Question: I'm creating the HTML table from the database table (i.e Categories) by using the codeIgnitor's class.
Here is my controller:
'''
<?php if ( ! defined('BASEPATH')) exit('No direct script access allowed');
class Testpagi extends CI_Controller{
function __construct(){
parent::__construct();
}
public function index($offset = 0){
$search_query = $this->db->get('Categories');
$count_records = $search_query->num_rows();
// Load the tables library
$this->load->library('table');
// Load Pagination
$this->load->library('pagination');
// Config setup
$config['base_url'] = base_url().'/testpagi/index/';
$config['total_rows'] = $count_records;
$config['per_page'] = 10;
// I added this extra one to control the number of links to show up at each page.
$config['num_links'] = 5;
// Initialize
$this->pagination->initialize($config);
// Query the database and get results
$data['categories'] = $this->db->get('Categories', 10, $offset);
// Create custom headers
$header = array('S. No', 'Category Name', 'Status', 'Date Added', 'Last Modified');
// Set the headings
$this->table->set_heading($header);
// Load the view and send the results
$tmpl = array (
'table_open'=> '<table width="600px" bgcolor="#F7F7F7" align="center" border="2" cellpadding="4" cellspacing="0">',
'heading_row_start' => '<tr>',
'heading_row_end' => '</tr>',
'heading_cell_start' => '<th bgcolor="#0B548C" style="color:#FFFFFF">',
'heading_cell_end' => '</th>',
'row_start' => '<tr>',
'row_end' => '</tr>',
'cell_start' => '<td bgcolor="#D4620E" >',
'cell_end' => '</td>',
'row_alt_start' => '<tr>',
'row_alt_end' => '</tr>',
'cell_alt_start' => '<td bgcolor="#B2D593">',
'cell_alt_end' => '</td>',
'table_close' => '</table>'
);
$this->table->set_template($tmpl);
$data['message'] = 'Not Exist';
$this->load->view('books_view', $data);
}
}
?>
'''
and here is my View:
'''
<html>
<body>
<div id='results' align="center">
<?
echo $this->table->generate($categories);
echo $this->pagination->create_links();
?>
</div>
</body>
</html>
'''
I'm using '$this->table->set_template($tmpl);' for styling my table.
1. I'm confused where should I place the <a href=" '#' onclick=". What should be here " "> to make the <td> clickable. I searched a lot but can't found the solution.
2. How to embed links on <td>blah</td> and call function on click in CodeIgniter?
Here is the image:

I want to add links on the categories highlighted 'Yellow'.
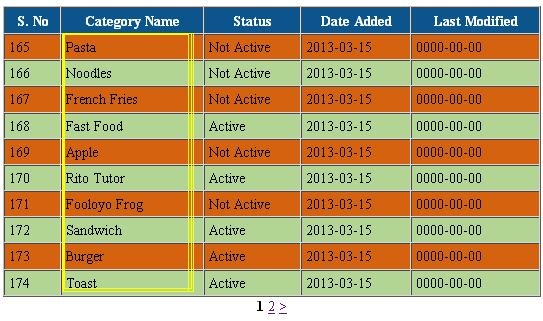
Answer: I would advise you to use html instead of javascript
You could accomplish that with just a little tweaking on your controller and view code:
'''
public function index($offset = 0){
$search_query = $this->db->get('Categories');
$count_records = $search_query->num_rows();
// Load the tables library
$this->load->library('table');
// Load Pagination
$this->load->library('pagination');
// Config setup
$config['base_url'] = base_url().'/testpagi/index/';
$config['total_rows'] = $count_records;
$config['per_page'] = 10;
// I added this extra one to control the number of links to show up at each page.
$config['num_links'] = 5;
// Initialize
$this->pagination->initialize($config);
// Query the database and get results
//CHANGE THIS
$categories = $this->db->get('Categories', 10, $offset)->result_array();
// Create custom headers
$header = array('S. No', 'Category Name', 'Status', 'Date Added', 'Last Modified');
// Set the headings
$this->table->set_heading($header);
// Load the view and send the results
$tmpl = array (
'table_open'=> '<table width="600px" bgcolor="#F7F7F7" align="center" border="2" cellpadding="4" cellspacing="0">',
'heading_row_start' => '<tr>',
'heading_row_end' => '</tr>',
'heading_cell_start' => '<th bgcolor="#0B548C" style="color:#FFFFFF">',
'heading_cell_end' => '</th>',
'row_start' => '<tr>',
'row_end' => '</tr>',
'cell_start' => '<td bgcolor="#D4620E" >',
'cell_end' => '</td>',
'row_alt_start' => '<tr>',
'row_alt_end' => '</tr>',
'cell_alt_start' => '<td bgcolor="#B2D593">',
'cell_alt_end' => '</td>',
'table_close' => '</table>'
);
$this->table->set_template($tmpl);
//AND ADD THIS CODE
foreach($categories as $category){
$this->table->row(array($category['id'], '<a href="'.site_url('contoller/method/'.$category['id']).'">'.$category['category_name'].'</a>', $category['status'], $category['date_added'], $category['last_modified']));
//remember to change the keys of $category (id,category_name,status,date_added,last_modified) for the ones that you have in your database
}
$data['message'] = 'Not Exist';
$this->load->view('books_view', $data);
}
'''
Now on your view just remove the $categories from the generate function:
'''
<html>
<body>
<div id='results' align="center">
<?
echo $this->table->generate();
echo $this->pagination->create_links();
?>
</div>
</body>
</html>
'''